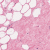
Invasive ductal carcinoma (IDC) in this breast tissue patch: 0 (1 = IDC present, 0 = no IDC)